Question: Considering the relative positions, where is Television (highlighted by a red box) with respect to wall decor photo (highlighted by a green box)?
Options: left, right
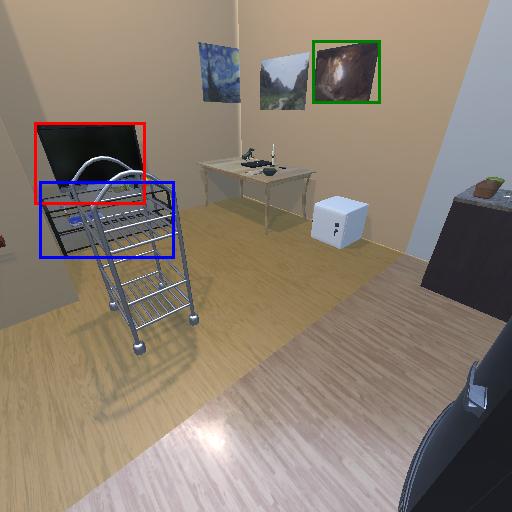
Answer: left